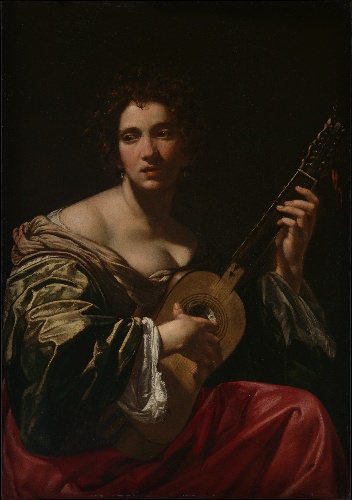
Title: Woman Playing a Guitar
Artist: Simon Vouet
Artist bio: French, Paris 1590–1649 Paris
Date: ca. 1618
Object type: Painting
Classification: Paintings
Medium: Oil on canvas
Dimensions: 42 × 29 7/8 in. (106.5 × 75.8 cm)
Department: European Paintings
Credit line: Purchase, 2017 Benefit Fund; Lila Acheson Wallace Gift; Mary Trumbull Adams and Victor Wilbour Memorial Funds; Friends of European Paintings and Henry and Lucy Moses Fund Inc. Gifts; Gift of Julia A. Berwind, by exchange; Charles and Jessie Price, Otto Naumann, Mr. and Mrs. Richard L. Chilton Jr., and Sally and Howard Lepow Gifts; Charles B. Curtis Fund; and Theodocia and Joseph Arkus Gift, 2017
Accession year: 2017
Repository: Metropolitan Museum of Art, New York, NY
Tags: Portraits|Women|Guitars|Musicians